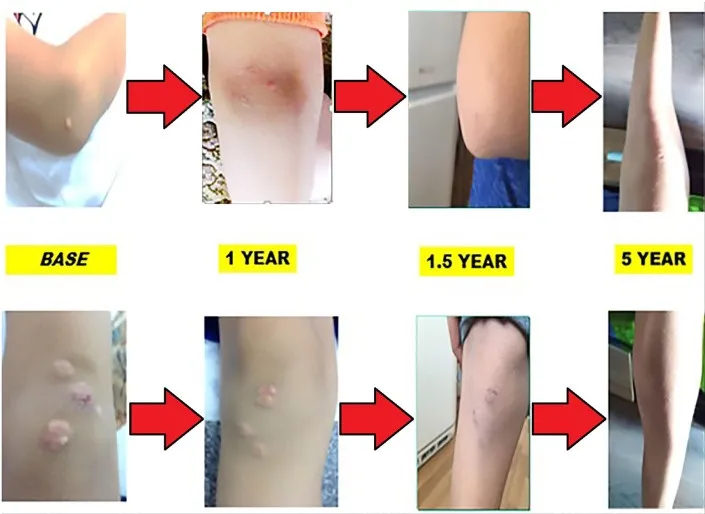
Involution of the xanthomas during the 5-year follow-up.
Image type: radiology (ct)